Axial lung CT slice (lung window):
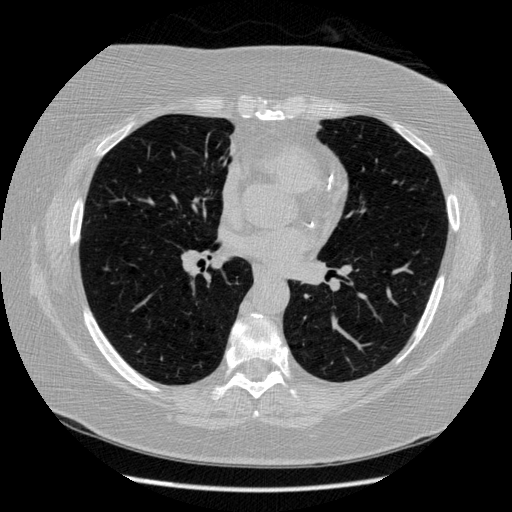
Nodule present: no